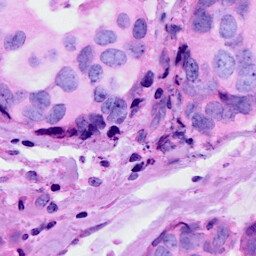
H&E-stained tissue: Breast